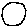
Label: circle